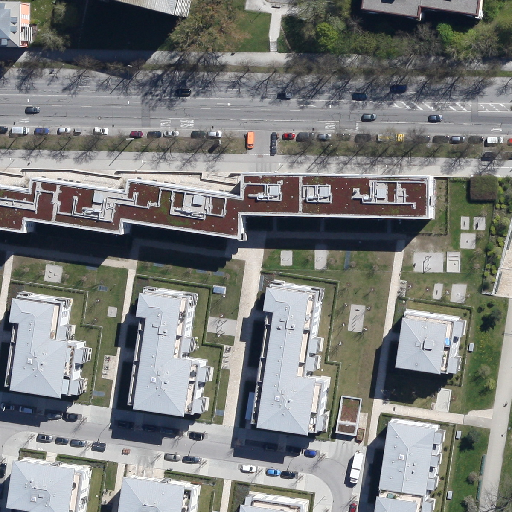
Referring expression: light-duty vehicle driving on the road